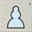
Piece: wP